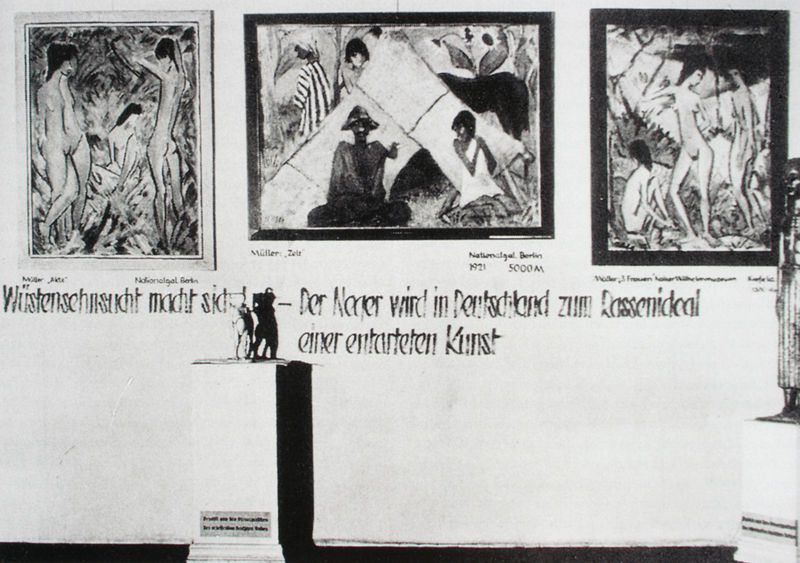
Titel: Blick in die Ausstellung "Entartete Kunst", München 1937
Schlagwörter: akt, gemälde, schatten, akte, badende, frauen, menschen, frau, grau, schwarz, weiss, expressionismus, wand, rahmen, sockel, skulptur, statue, deutschland, bilder, inschrift, podest, galerie, foto, fotografie, unterschrift, münchen, titel, kunst, ausstellung, picasso, postament, nazi, piedestal, nazis, folge, bilderfolge, stauette, entartet, ausstellungä, entartete kunst, wüstensucht